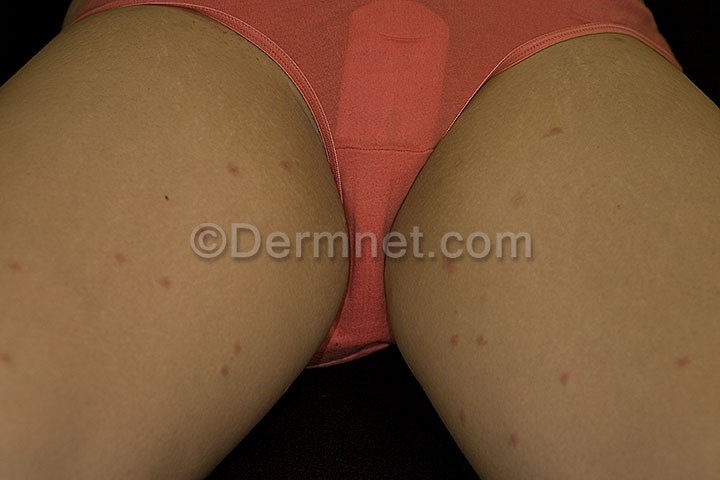
Disease: Scabies Lyme Disease and other Infestations and Bites